Question: I am attempting a simple vertical navigation using the following HTML markup:
'''
<ul>
<li><a></a></li>
<li><a></a></li>
<li><a></a></li>
</ul>
'''
Despite having 'display: block;' on both the '<li>' and '<a>' elements, IE7 does not appear to respect the full width of the containing div. Any ideas on this one?
<URL>

I now believe the issue is related to the 'position' property of the container div and the fact that its width is to be determined by the content inside of the '<a>' elements.
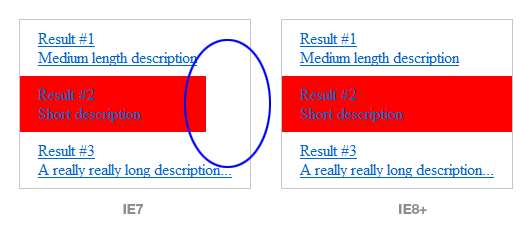
Answer: Here is the updated fiddle with IE-7 issue solved. <URL>
Demo: <URL>
CSS:
'''
#ajax-search ul li a {
display: block;
/*min-width: 150px;*/ // Remove this rule and the IE-7 will start respecting the display block
padding: 9px 18px;
}
'''